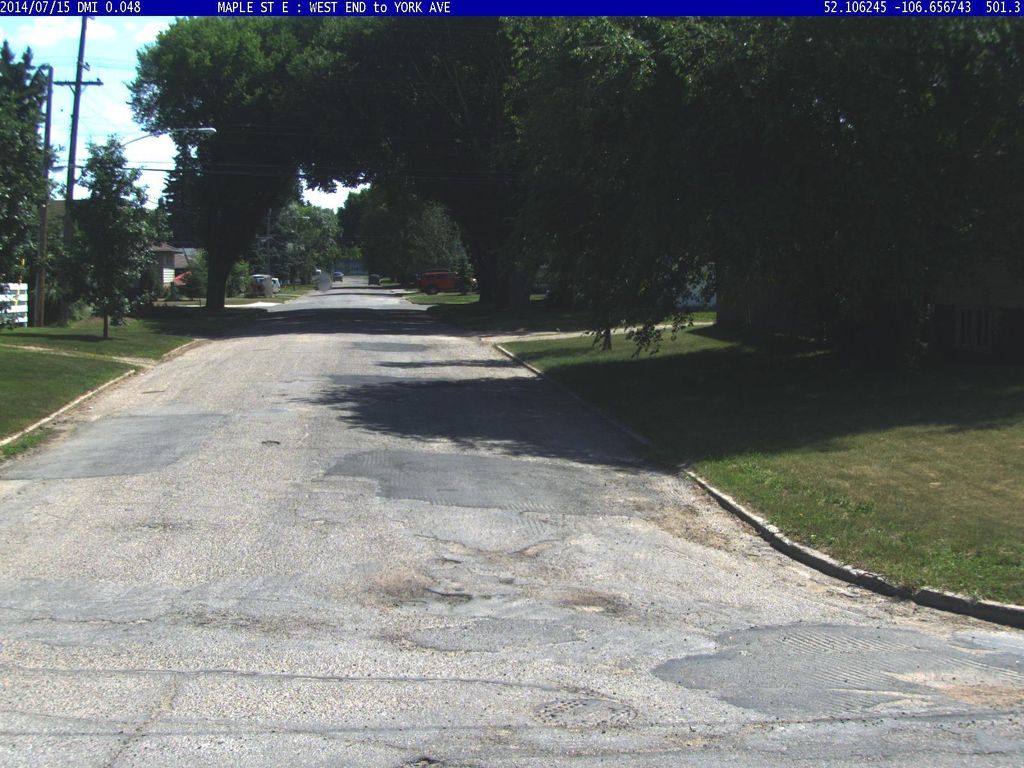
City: saskatoon